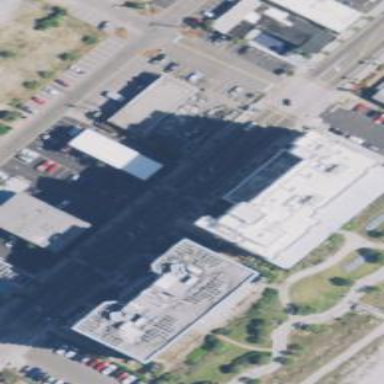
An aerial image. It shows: Hotel building.